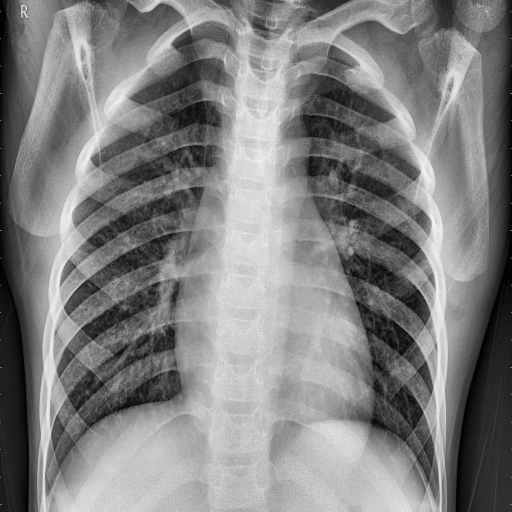
Finding: NORMAL